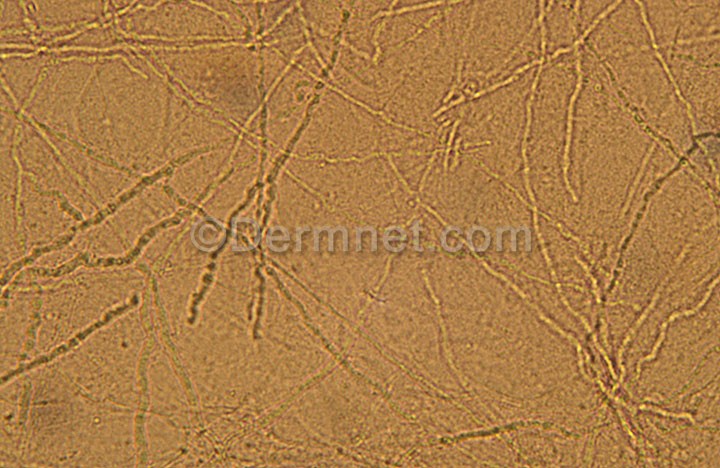
Disease: Tinea Ringworm Candidiasis and other Fungal Infections